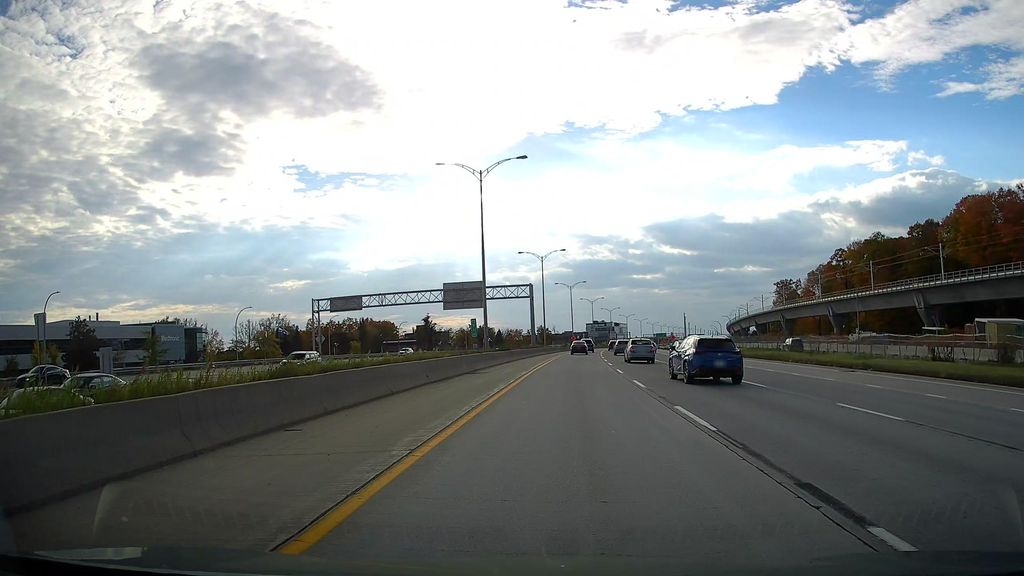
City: montreal